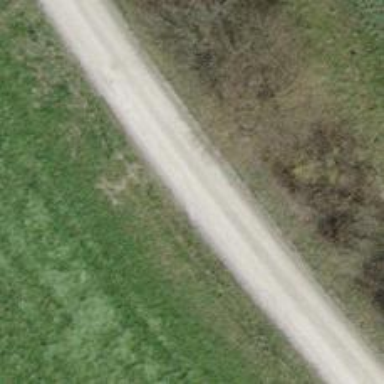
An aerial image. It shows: Track with compacted grade2 surface.